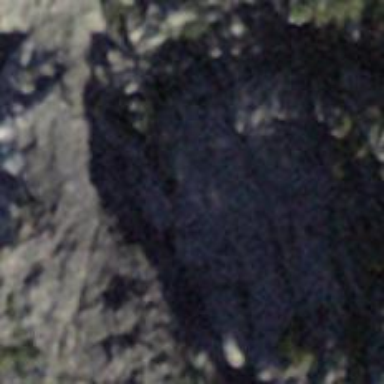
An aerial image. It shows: Cliff in nature.